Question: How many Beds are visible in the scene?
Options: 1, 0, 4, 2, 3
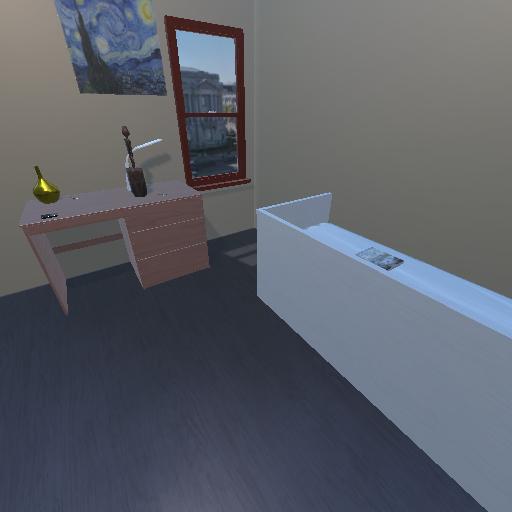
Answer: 1